Question: I have a Pi running an Apache Webserver on only my local Network.
The Index.php File has only a single line of code:
'<img src="p.jpg" alt="not loading">'
the image is in the same folder as the PHP file.
yet when I connect to the website from my computer (or any other device) the pictures only show the alt message.
These are the permissions:

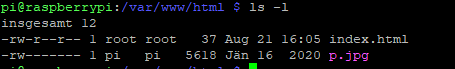
Answer: Your index.php file also needs to be able to <URL> should be fine.
'''
chmod 644 p.jpg
'''
If there is a reason to lock down the image so heavily, you will at least need execution permission. In this case, use 'chmod 700 p.jpg' instead.